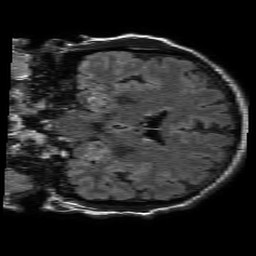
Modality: FLAIR
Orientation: coronal
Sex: male
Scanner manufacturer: philips
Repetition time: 11 s
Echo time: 0.125 s